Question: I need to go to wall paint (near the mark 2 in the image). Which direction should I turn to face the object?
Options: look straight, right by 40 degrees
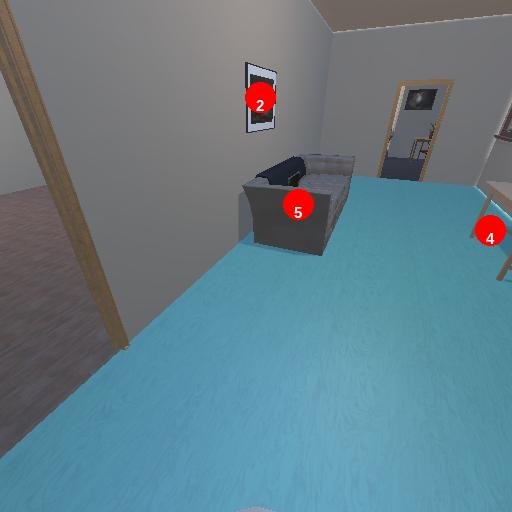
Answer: look straight